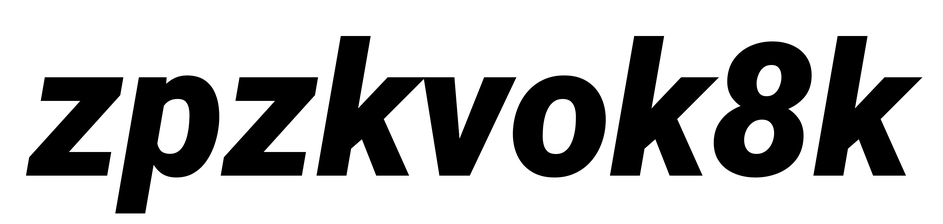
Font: Roboto-Italic_Black_Italic